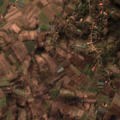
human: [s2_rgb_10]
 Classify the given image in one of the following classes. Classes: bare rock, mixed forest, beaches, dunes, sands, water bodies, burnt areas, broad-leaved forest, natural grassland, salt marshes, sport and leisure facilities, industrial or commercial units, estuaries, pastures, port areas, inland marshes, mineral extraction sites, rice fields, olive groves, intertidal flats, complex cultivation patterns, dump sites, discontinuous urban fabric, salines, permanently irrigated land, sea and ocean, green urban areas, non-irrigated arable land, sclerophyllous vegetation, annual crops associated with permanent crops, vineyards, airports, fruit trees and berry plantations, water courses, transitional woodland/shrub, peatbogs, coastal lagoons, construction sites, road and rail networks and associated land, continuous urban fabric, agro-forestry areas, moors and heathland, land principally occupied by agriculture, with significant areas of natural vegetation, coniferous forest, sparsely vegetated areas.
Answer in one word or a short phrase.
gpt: complex cultivation patterns, land principally occupied by agriculture, with significant areas of natural vegetation, broad-leaved forest